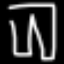
Label: pants